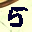
Label: 5